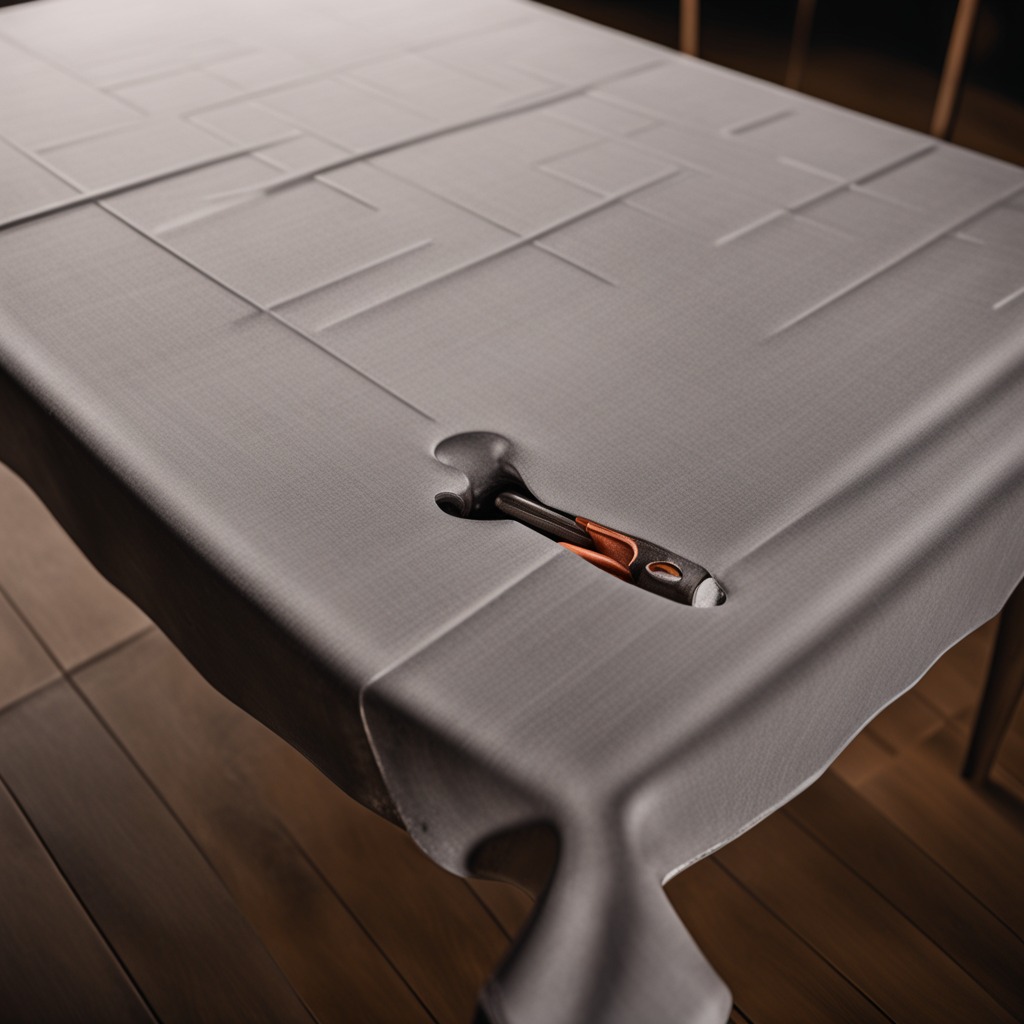
An wrench is lying on a wooden table.